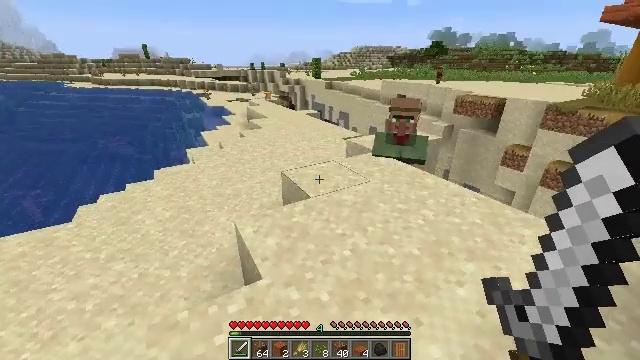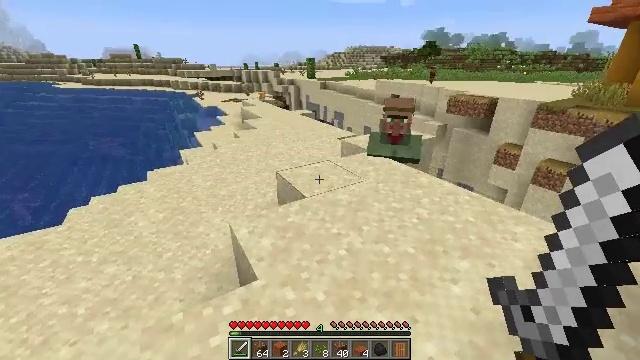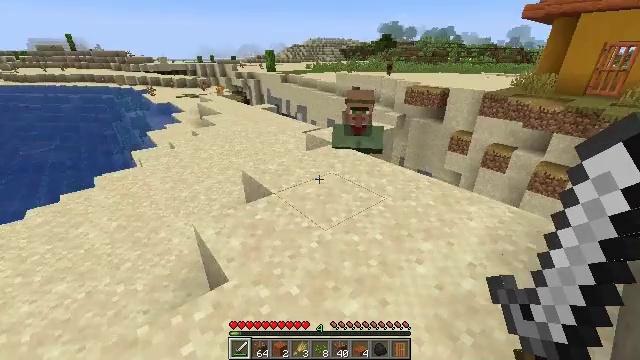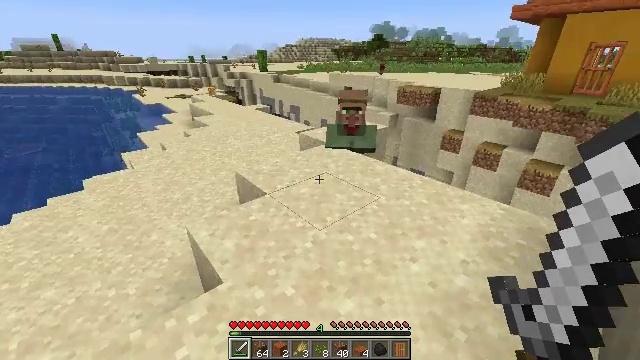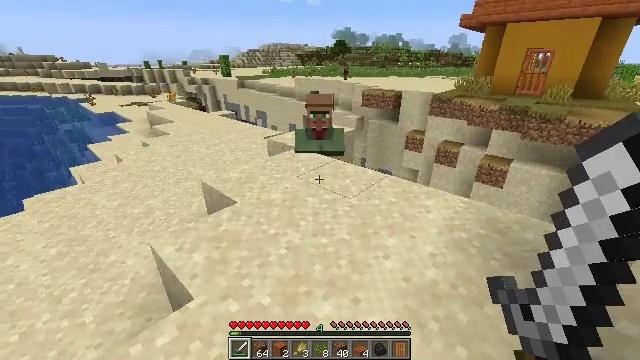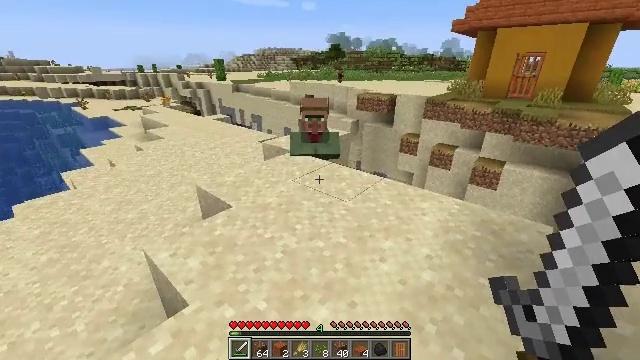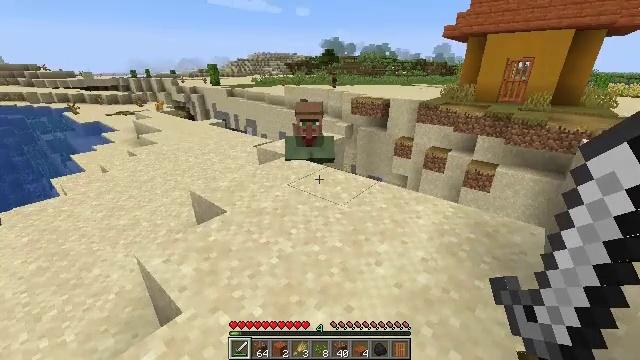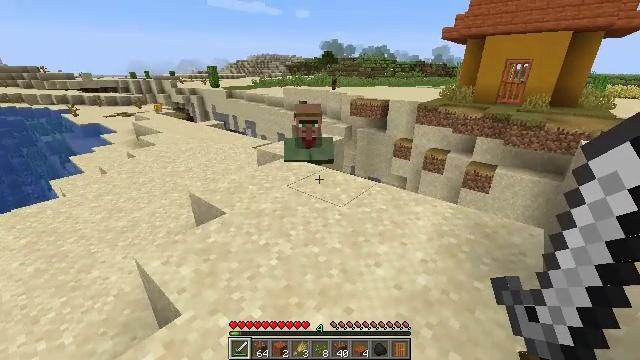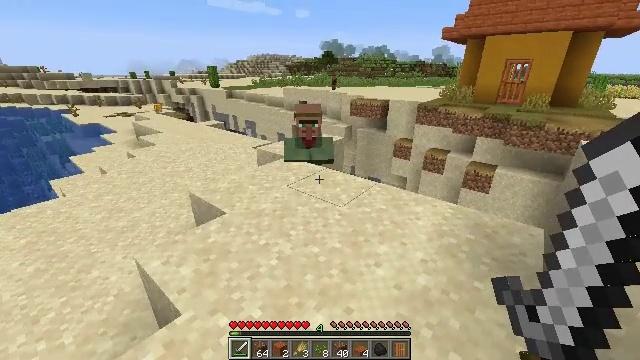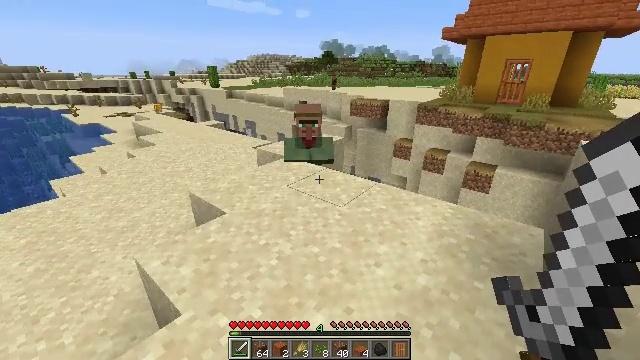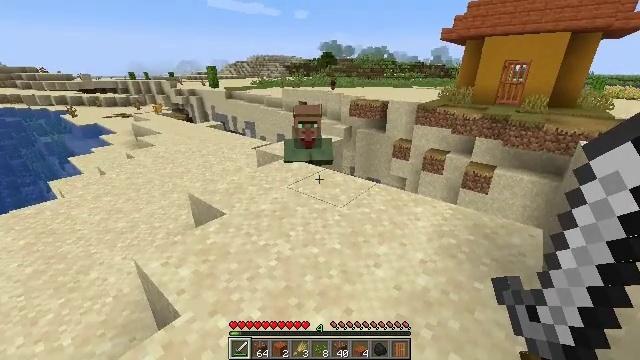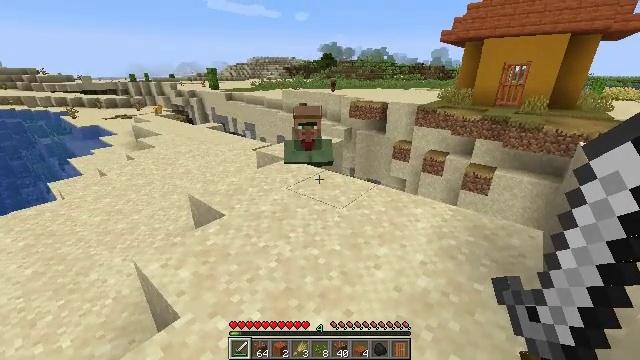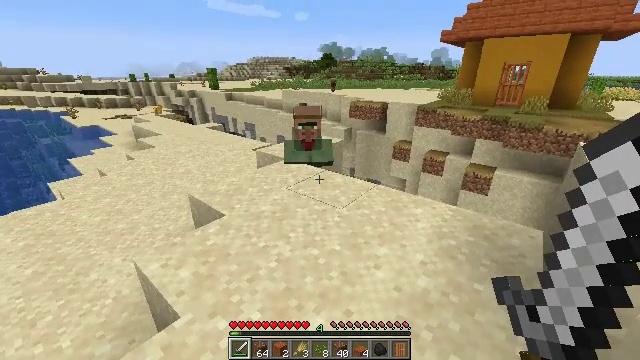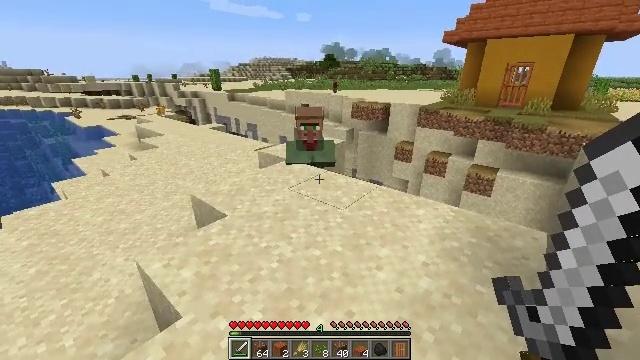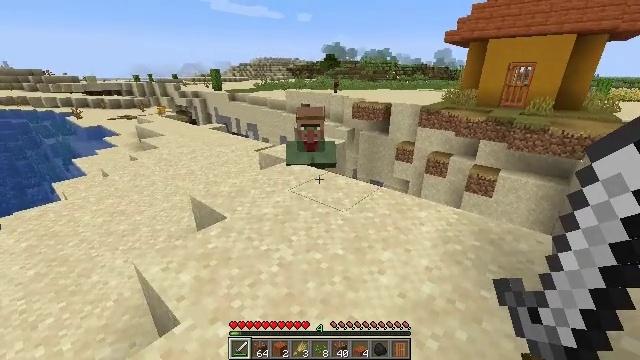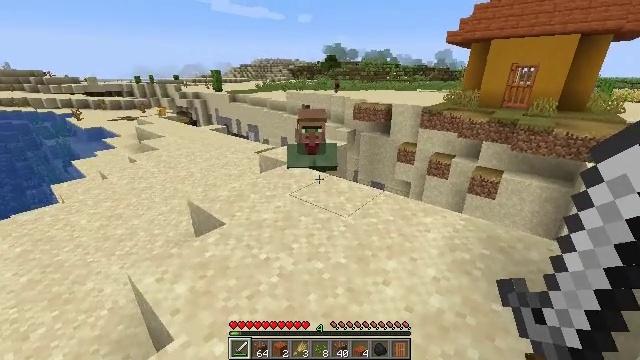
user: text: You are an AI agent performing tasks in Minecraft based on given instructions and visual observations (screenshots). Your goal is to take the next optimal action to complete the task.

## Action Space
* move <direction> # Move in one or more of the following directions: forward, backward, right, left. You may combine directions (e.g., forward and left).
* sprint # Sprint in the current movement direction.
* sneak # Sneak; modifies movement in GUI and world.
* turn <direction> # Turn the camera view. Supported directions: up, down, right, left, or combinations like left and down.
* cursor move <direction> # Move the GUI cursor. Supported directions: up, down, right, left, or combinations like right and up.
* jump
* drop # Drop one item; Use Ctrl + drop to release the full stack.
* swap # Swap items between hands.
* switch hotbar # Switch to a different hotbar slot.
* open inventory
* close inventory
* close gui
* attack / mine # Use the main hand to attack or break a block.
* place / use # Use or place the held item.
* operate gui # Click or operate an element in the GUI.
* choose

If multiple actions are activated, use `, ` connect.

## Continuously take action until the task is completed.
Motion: motion action
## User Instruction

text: Gather sand from the desert.
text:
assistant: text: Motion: turn right
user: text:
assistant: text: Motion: turn right and down
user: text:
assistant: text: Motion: turn right
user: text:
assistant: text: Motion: turn right
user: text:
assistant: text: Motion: turn right
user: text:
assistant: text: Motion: turn right
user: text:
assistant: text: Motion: no_op
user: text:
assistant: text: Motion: no_op
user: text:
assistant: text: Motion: no_op
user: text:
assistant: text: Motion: no_op
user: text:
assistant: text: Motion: no_op
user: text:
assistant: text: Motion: no_op
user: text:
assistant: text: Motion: no_op
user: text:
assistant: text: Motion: move forward
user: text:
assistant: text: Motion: move forward
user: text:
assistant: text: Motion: move forward
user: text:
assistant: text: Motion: move forward
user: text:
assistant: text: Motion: move forward
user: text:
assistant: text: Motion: move forward
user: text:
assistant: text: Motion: move forward, turn left
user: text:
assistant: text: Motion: turn left and down
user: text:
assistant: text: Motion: turn left and down
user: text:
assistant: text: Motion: turn down
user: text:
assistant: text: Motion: turn left and down
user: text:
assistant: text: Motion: turn down
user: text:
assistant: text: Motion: turn down
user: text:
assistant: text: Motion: move forward, turn down
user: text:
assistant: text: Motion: move forward
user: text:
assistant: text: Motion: move forward
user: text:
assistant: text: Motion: move forward